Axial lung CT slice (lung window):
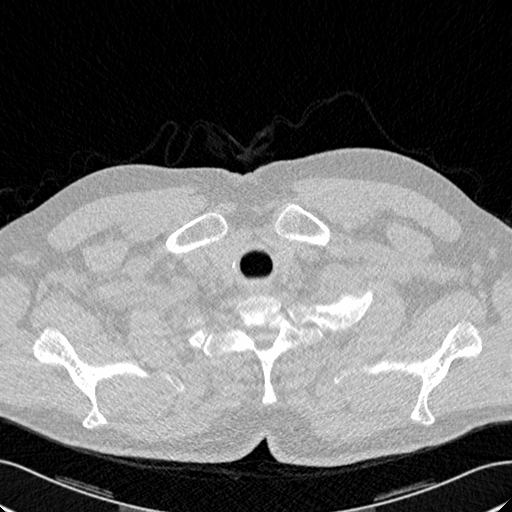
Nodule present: no